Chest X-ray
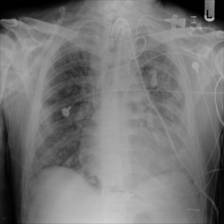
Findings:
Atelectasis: negative
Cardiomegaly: negative
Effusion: negative
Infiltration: negative
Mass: negative
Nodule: negative
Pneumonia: negative
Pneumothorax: negative
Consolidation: negative
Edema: negative
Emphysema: negative
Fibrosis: negative
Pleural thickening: negative
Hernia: negative